Interaction volume radius: 10 \u00c5
Interaction volume height: 10 \u00c5
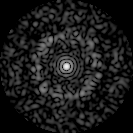
Disorder parameter: 0.8152